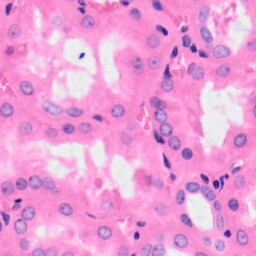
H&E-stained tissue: Kidney